Current action and preconditions to check: path_clear

Your task: For each precondition in the list above, predict whether it will hold at this action.

Consider the current scene as observed from the mobile robot's camera, and analyze the predicted future states of all dynamic agents (e.g., people, animals, vehicles, or any moving entities) within the NEXT SECOND.

IMPORTANT: Only answer "very likely" if you are absolutely certain—based on strong, clear evidence—that a dynamic agent will violate the precondition in the predicted future state. Do NOT answer "very likely" for unlikely, ambiguous, or low-probability risks.

Ask yourself for each precondition: Is there a high probability, with clear and convincing evidence, that the predicted future states of any dynamic agent will interfere with the predicted future state of the currently executing action within the NEXT SECOND, causing that precondition to fail?

Assess the risk level based on these predictions. Use "likely" or "very likely" if motions create a clear risk of interference.

Use "neutral" or "improbable" if agents are nearby but their predicted paths are clearly diverging or non-conflicting.

Failure Risk Categories: "very improbable", "improbable", "neutral", "likely", "very likely"

Answer Format: Output ONLY the probability_of_failure value from these categories: "very improbable", "improbable", "neutral", "likely", "very likely"

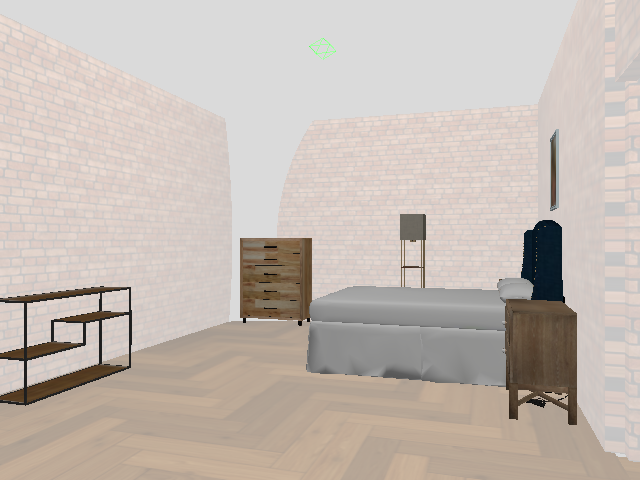

Answer: very improbable